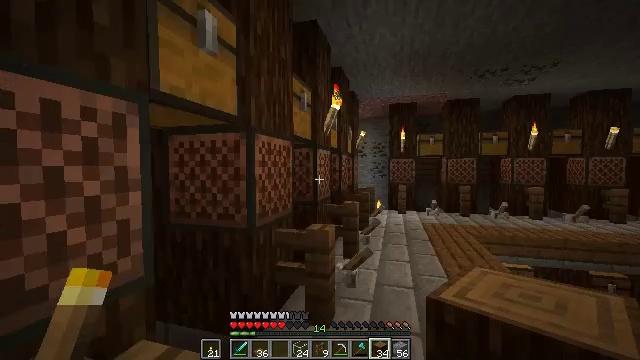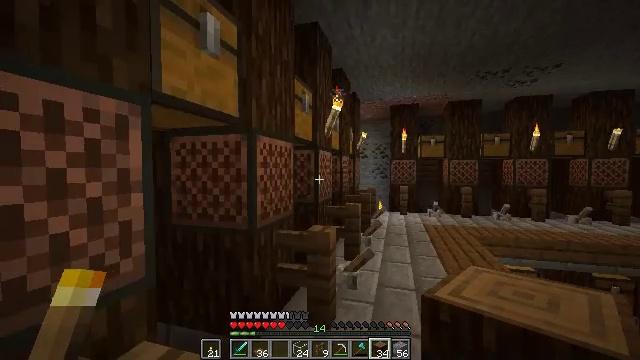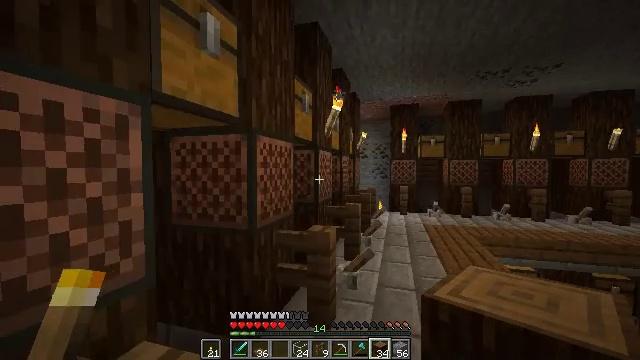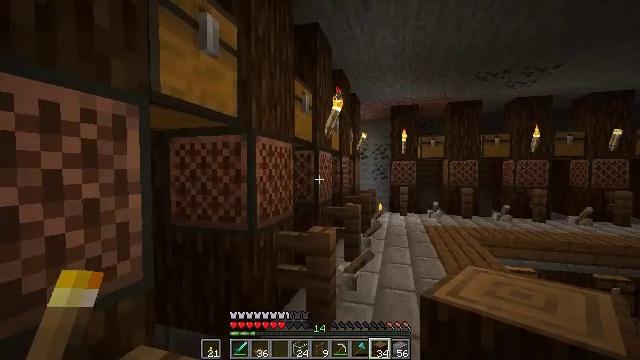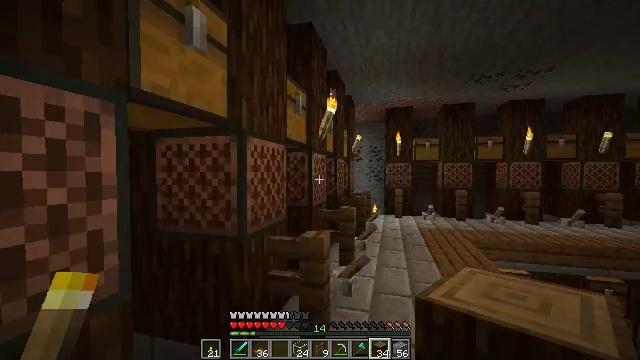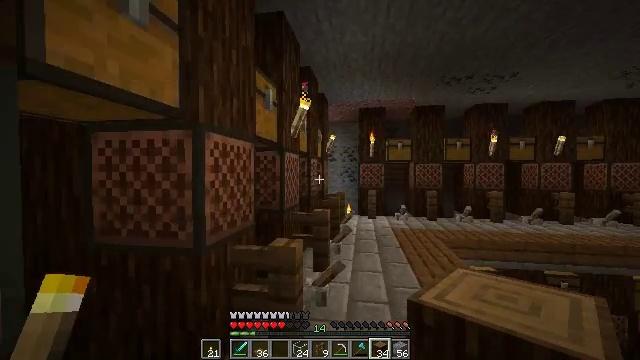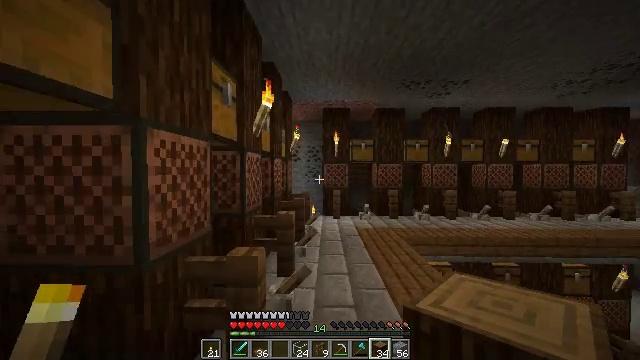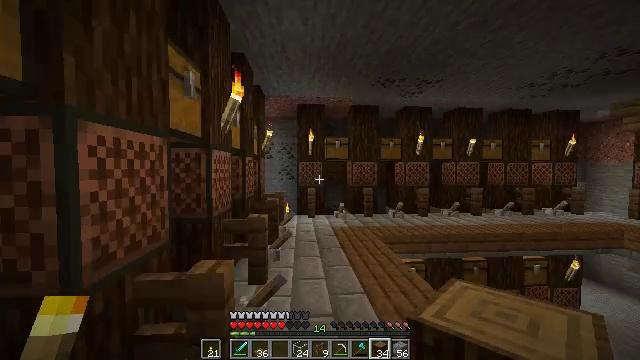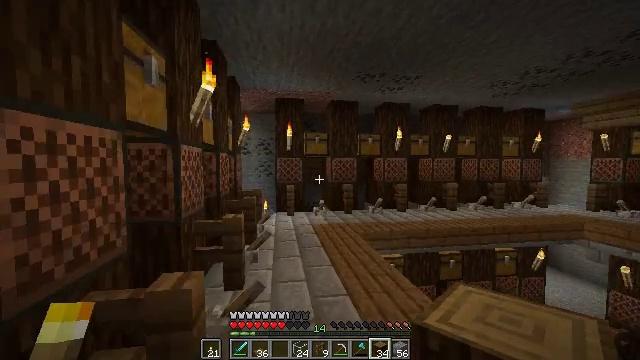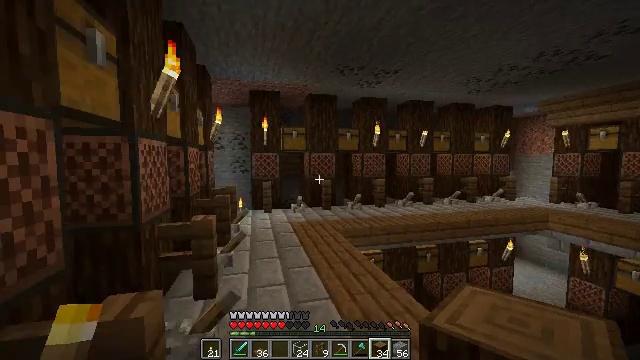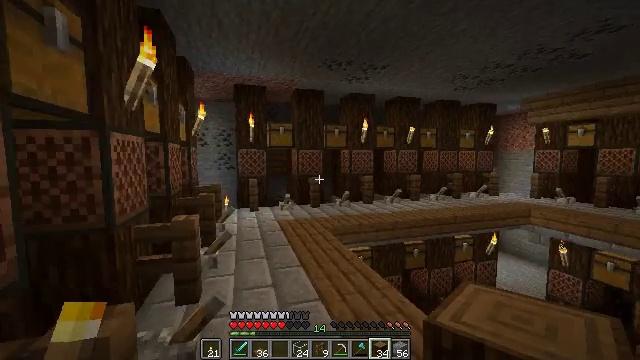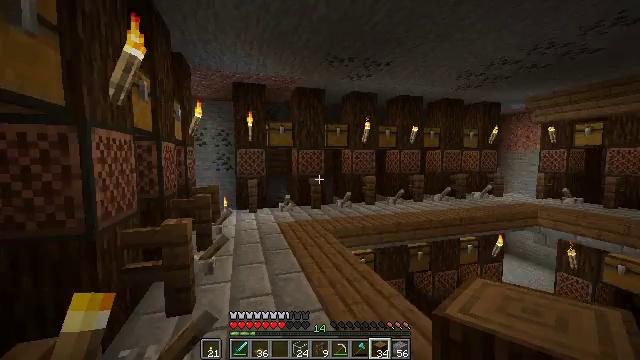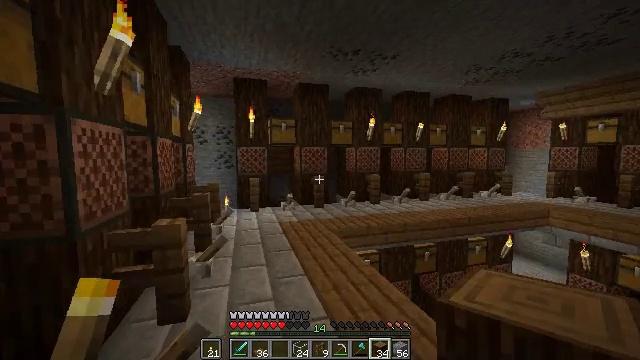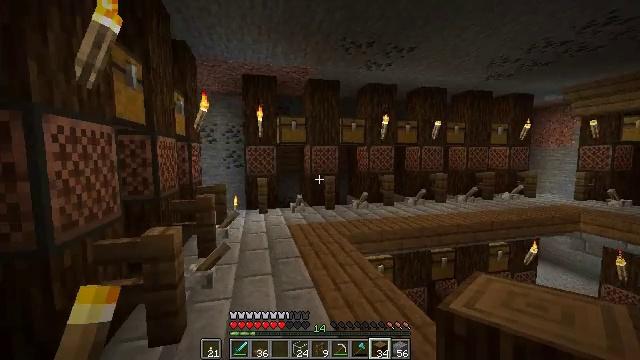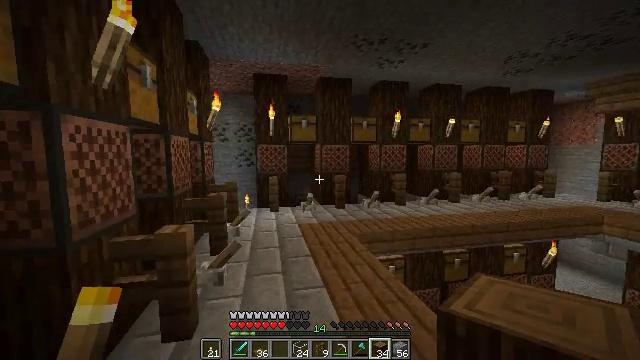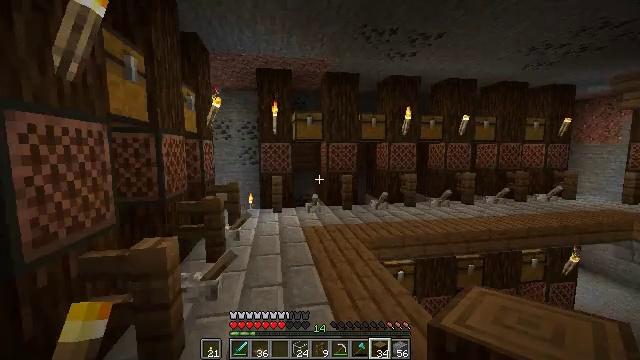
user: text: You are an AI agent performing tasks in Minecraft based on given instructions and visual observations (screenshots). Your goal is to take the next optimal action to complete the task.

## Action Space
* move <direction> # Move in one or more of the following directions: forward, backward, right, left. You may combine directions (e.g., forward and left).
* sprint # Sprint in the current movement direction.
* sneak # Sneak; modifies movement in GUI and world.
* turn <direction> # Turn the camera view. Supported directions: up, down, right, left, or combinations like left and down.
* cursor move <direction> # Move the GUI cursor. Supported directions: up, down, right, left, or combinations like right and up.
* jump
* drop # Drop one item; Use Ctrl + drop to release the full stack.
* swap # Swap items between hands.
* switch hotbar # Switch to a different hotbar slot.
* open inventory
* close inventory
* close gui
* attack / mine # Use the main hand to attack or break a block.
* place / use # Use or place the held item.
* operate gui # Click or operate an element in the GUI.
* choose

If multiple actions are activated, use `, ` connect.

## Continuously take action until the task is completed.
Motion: motion action
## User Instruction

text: Reclaim the spruce stairs for reuse.
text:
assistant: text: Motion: no_op
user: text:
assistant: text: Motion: no_op
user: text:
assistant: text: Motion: move forward
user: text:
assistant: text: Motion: move forward, turn right
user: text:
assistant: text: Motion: move forward, turn right
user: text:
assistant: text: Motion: move forward, turn right
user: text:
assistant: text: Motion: move forward, turn right
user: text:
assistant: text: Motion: move forward, turn right
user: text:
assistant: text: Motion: move forward, turn right and down
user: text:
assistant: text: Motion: move forward, sprint, turn right
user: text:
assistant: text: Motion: move forward, sprint
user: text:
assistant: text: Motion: move forward, sprint
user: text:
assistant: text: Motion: move forward, sprint, turn left
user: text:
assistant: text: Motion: move forward, turn left
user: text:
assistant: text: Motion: move forward, sprint, turn left
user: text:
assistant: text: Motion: move forward, sprint, turn left
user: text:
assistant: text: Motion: move forward, sprint
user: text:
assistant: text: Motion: move forward, sprint
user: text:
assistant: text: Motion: move forward, sprint
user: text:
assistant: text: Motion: move forward
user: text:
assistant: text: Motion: move forward, sprint
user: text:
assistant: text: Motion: move forward, sprint
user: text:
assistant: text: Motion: move forward, sprint
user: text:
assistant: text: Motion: move forward, sprint
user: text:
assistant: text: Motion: move forward
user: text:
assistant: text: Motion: move forward, sprint
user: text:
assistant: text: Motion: move forward, sprint
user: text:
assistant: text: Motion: move forward, sprint, turn right
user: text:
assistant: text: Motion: move forward, sprint, turn right
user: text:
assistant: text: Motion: move forward, sprint, turn right